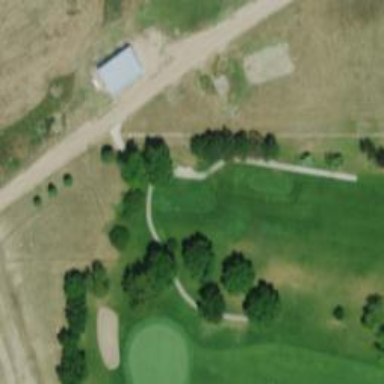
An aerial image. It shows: Pathway for golfing.